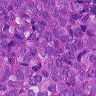
Metastatic tissue present: yes